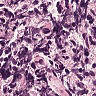
Metastatic tissue present: no